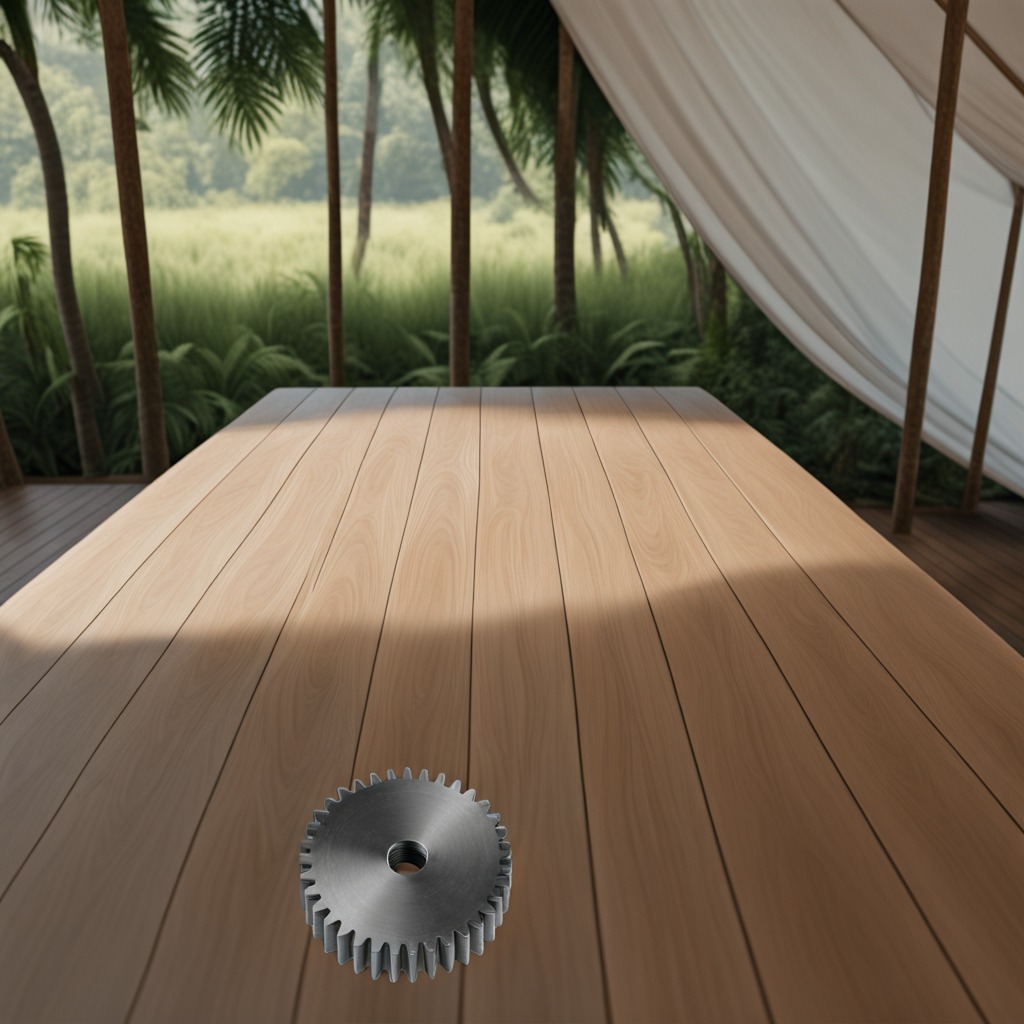
A steel gear with teeth is lying on a clean wooden table inside a jungle field workshop tent humid ambient light worn but